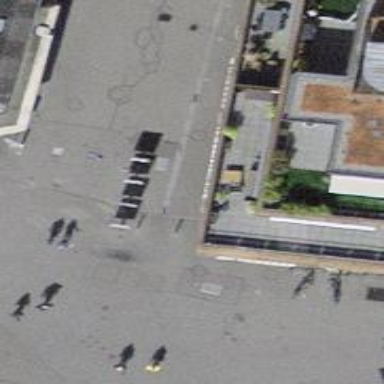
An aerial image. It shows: Bollard.